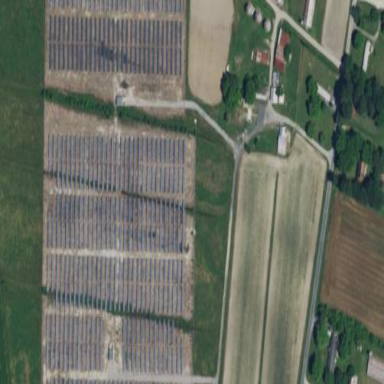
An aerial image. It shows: Solar power plant using photovoltaic technology.